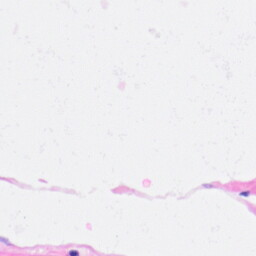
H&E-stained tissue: Heart